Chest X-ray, PA view. Patient: 65 years old, sex M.
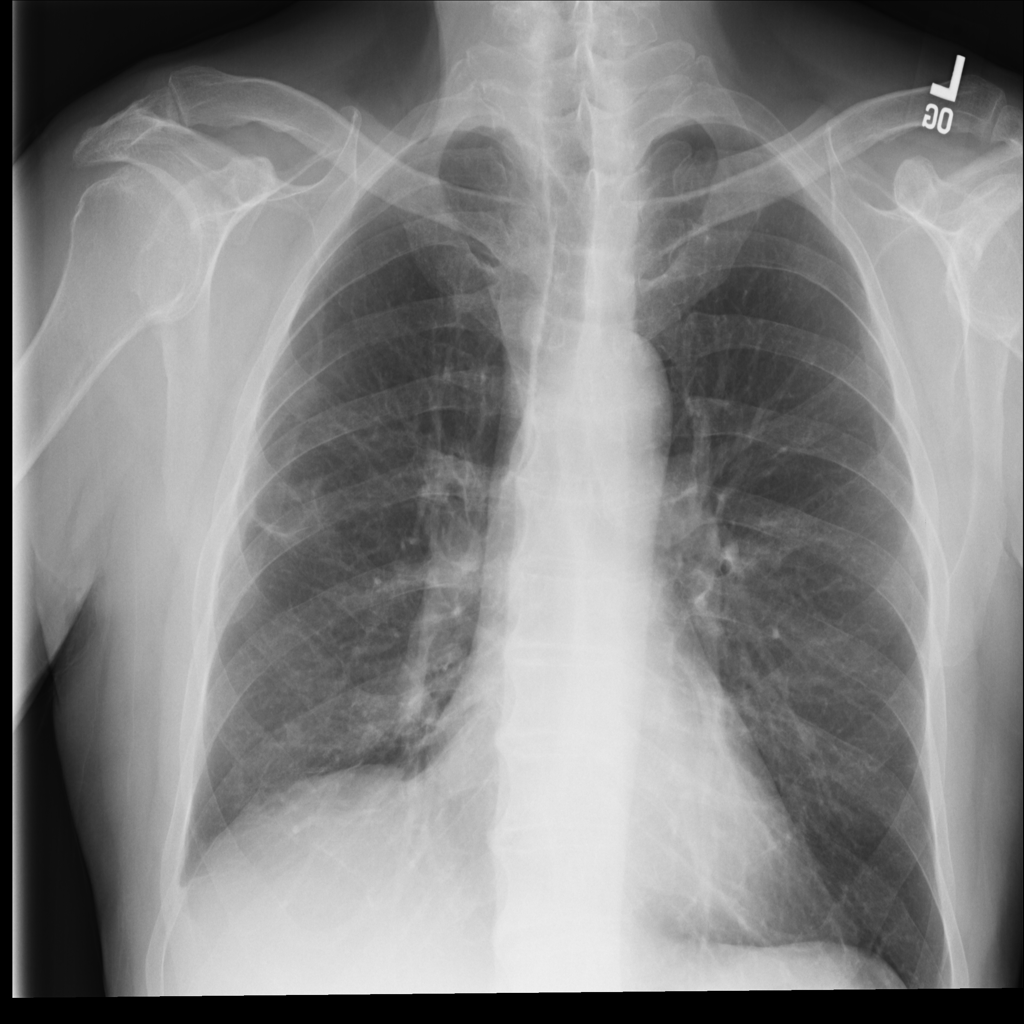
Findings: No Finding